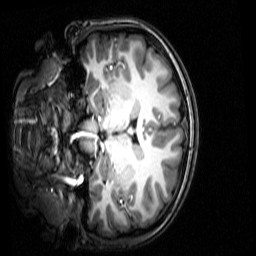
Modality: T1w
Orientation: coronal